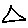
Label: triangle